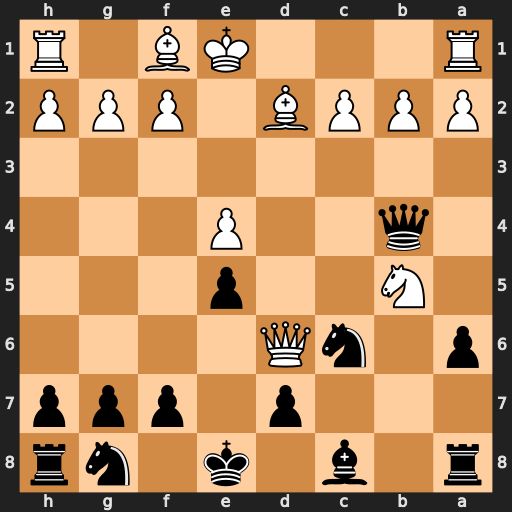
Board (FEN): r1b1k1nr/3p1ppp/p1nQ4/1N2p3/1q2P3/8/PPPB1PPP/R3KB1R
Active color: b
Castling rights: KQkq
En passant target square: -
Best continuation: Qxe4+ Be3 axb5